Aerial crown-view tile of a tropical tree (Barro Colorado Island, Panama), acquired 20250217:
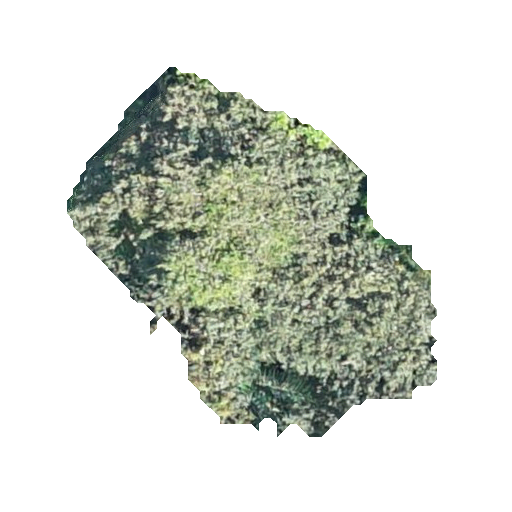
Species: Luehea seemannii
GBIF accepted scientific name: Luehea seemannii
Crown area: 122.594 m²